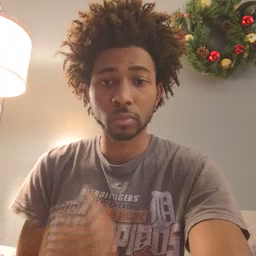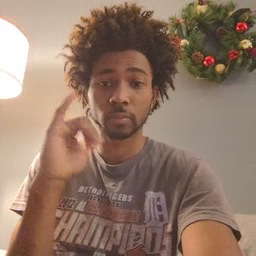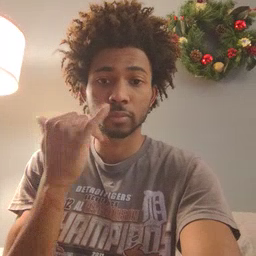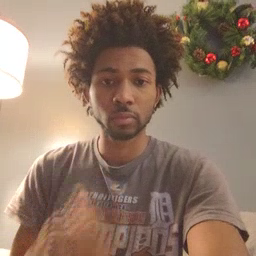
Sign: yellow